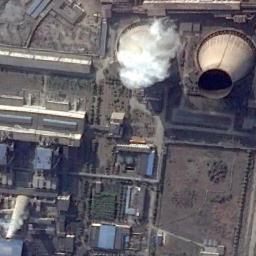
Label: thermal_power_station